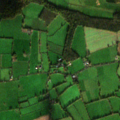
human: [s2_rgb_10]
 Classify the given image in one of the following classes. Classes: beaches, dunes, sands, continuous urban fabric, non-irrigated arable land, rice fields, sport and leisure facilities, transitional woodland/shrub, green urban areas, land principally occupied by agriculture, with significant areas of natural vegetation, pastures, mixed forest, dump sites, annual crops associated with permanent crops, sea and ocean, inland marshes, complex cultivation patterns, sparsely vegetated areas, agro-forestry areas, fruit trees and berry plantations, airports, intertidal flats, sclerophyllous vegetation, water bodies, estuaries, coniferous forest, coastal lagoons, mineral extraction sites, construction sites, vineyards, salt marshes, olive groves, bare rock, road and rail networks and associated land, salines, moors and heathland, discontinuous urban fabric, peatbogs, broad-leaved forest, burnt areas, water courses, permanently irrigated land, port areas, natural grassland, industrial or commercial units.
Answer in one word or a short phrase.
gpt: pastures, broad-leaved forest, mixed forest